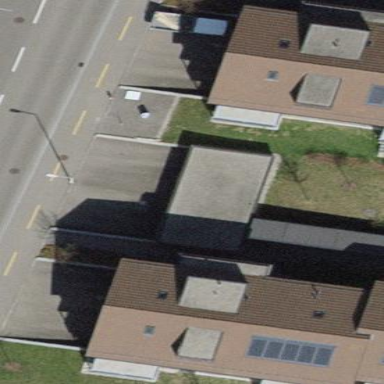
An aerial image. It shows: Group of garages.